Question: I need adjust header width of the table created with iText. Column width set with 'table.SetWidths(lstMaxCount.ToArray())' method, that is standard way to do this, but is there way to adjust column header width to avoid break line?
Here is how it look like now:

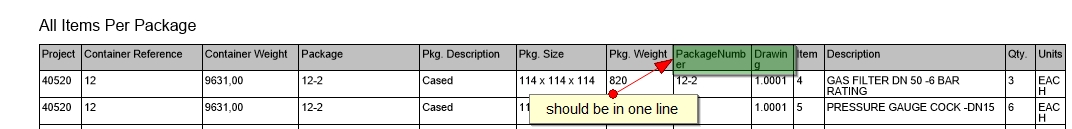
Answer: I think one solution would be to make the header display on 2 rows for the columns with small width.
My suggestion would be to split 'PackageNumber' column name in two words, and put a new line inside:
'''
"Package" + Environment.NewLine + "Number"
'''
Make your header height enough to fit 2 lines of text in it.
Set the PdfPCell's property 'NoWrap = false'
There are also another options to wrap a text on multiple lines. You can use 'Paragraphs' and 'Chunks'. You can take a look here: <URL>